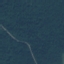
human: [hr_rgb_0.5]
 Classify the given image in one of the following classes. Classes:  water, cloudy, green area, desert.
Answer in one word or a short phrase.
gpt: green area